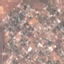
Land use / land cover class: Residential